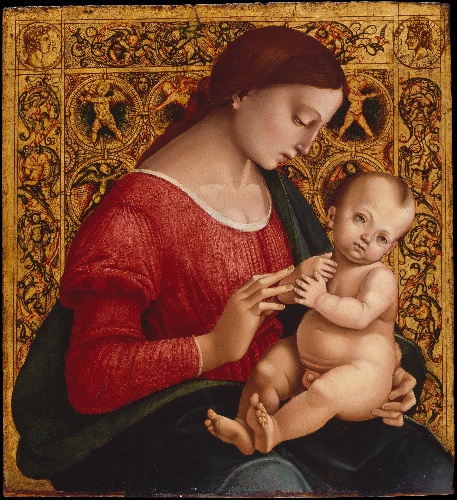
Title: Madonna and Child
Artist: Luca Signorelli (Luca d'Egidio di Luca di Ventura)
Artist bio: Italian, Cortona, active by 1470–died 1523 Cortona
Date: ca. 1505–7
Object type: Painting
Classification: Paintings
Medium: Oil and gold on wood
Dimensions: 20 1/4 x 18 3/4 in. (51.4 x 47.6 cm)
Department: European Paintings
Credit line: The Jules Bache Collection, 1949
Accession year: 1949
Repository: Metropolitan Museum of Art, New York, NY
Tags: Madonna and Child